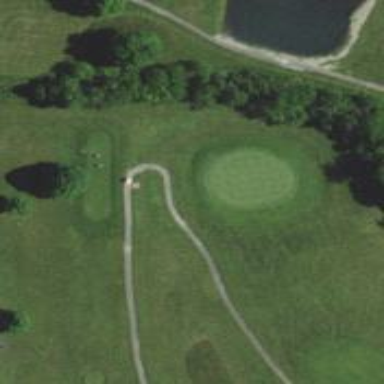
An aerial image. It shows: Path for both roads and golfers.